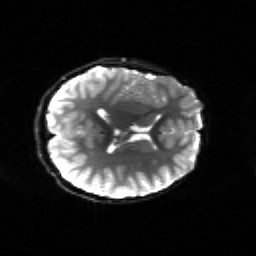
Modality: sbref
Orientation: axial
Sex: male
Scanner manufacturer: siemens
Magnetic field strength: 3 T
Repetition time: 5 s
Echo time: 0.071 s